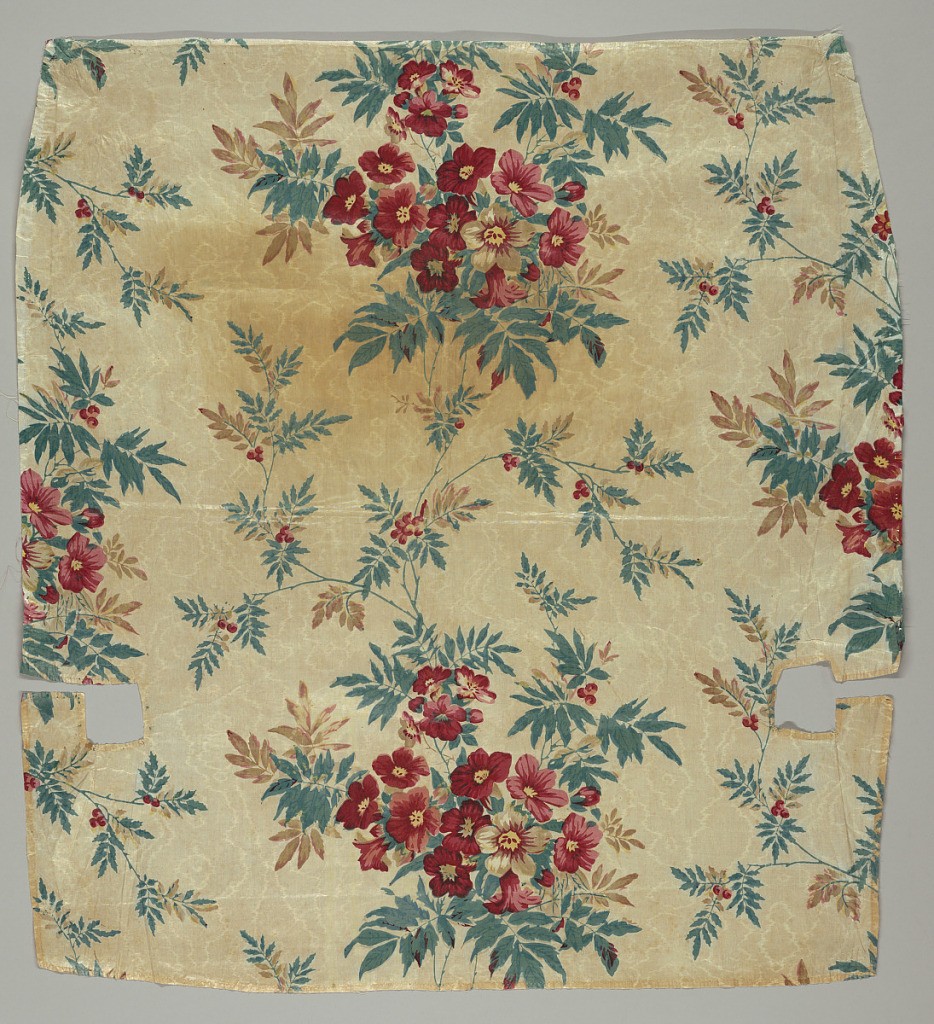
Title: Textile
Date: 1850–99
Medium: Medium:cotton Technique: block printed on roller printed plain weave, glazed
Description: Glazed chintz with large bunches of naturalistic flowers and berries, block printed  on roller-printed moire ground in two shades of pale tan; once white. Flowers in shades of rose, blue, and green drab. Lined with plain cotton and bound with green ribbon - part of chair upholstery. Glazed.